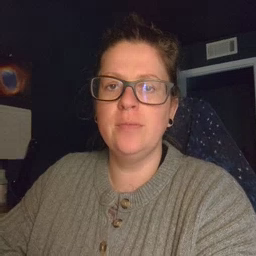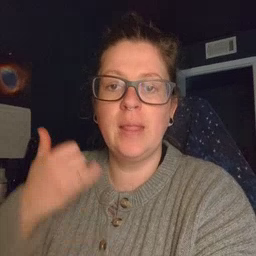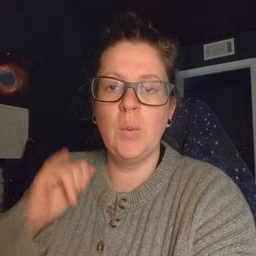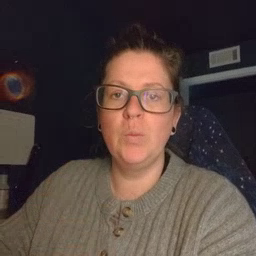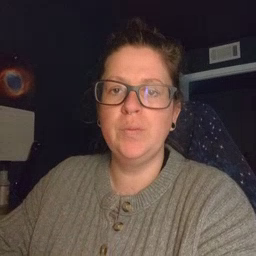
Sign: yellow